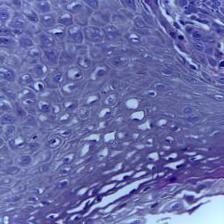
Diagnosis: Normal